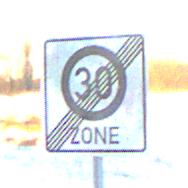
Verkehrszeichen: EndeZone30
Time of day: SunriseSunset
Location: Outdoor (Nature)
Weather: Clear
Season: Winter
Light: Natural